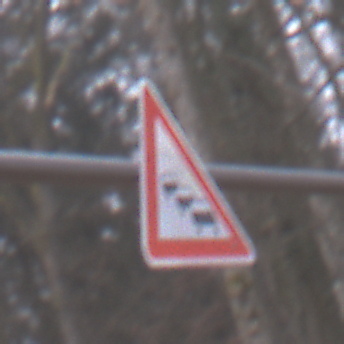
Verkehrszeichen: Stau
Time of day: Midday
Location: Outdoor (Nature)
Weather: Overcast
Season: Autumn
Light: Natural